This grayscale texture is a bearing vibration snapshot reshaped row-by-row into a square image. Classify the bearing condition as one of: normal, inner_race, outer_race, ball.
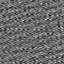
Answer: outer_race